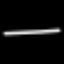
Label: line